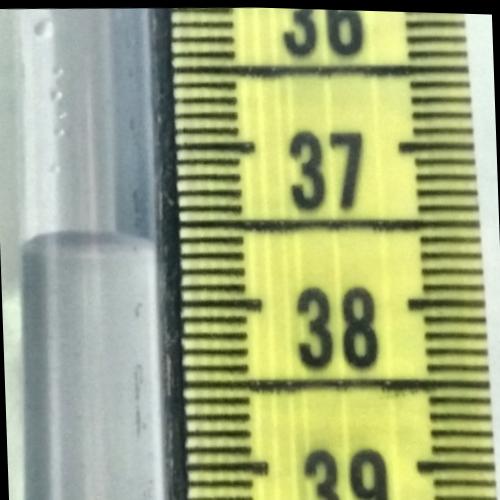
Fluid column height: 37.6 cm